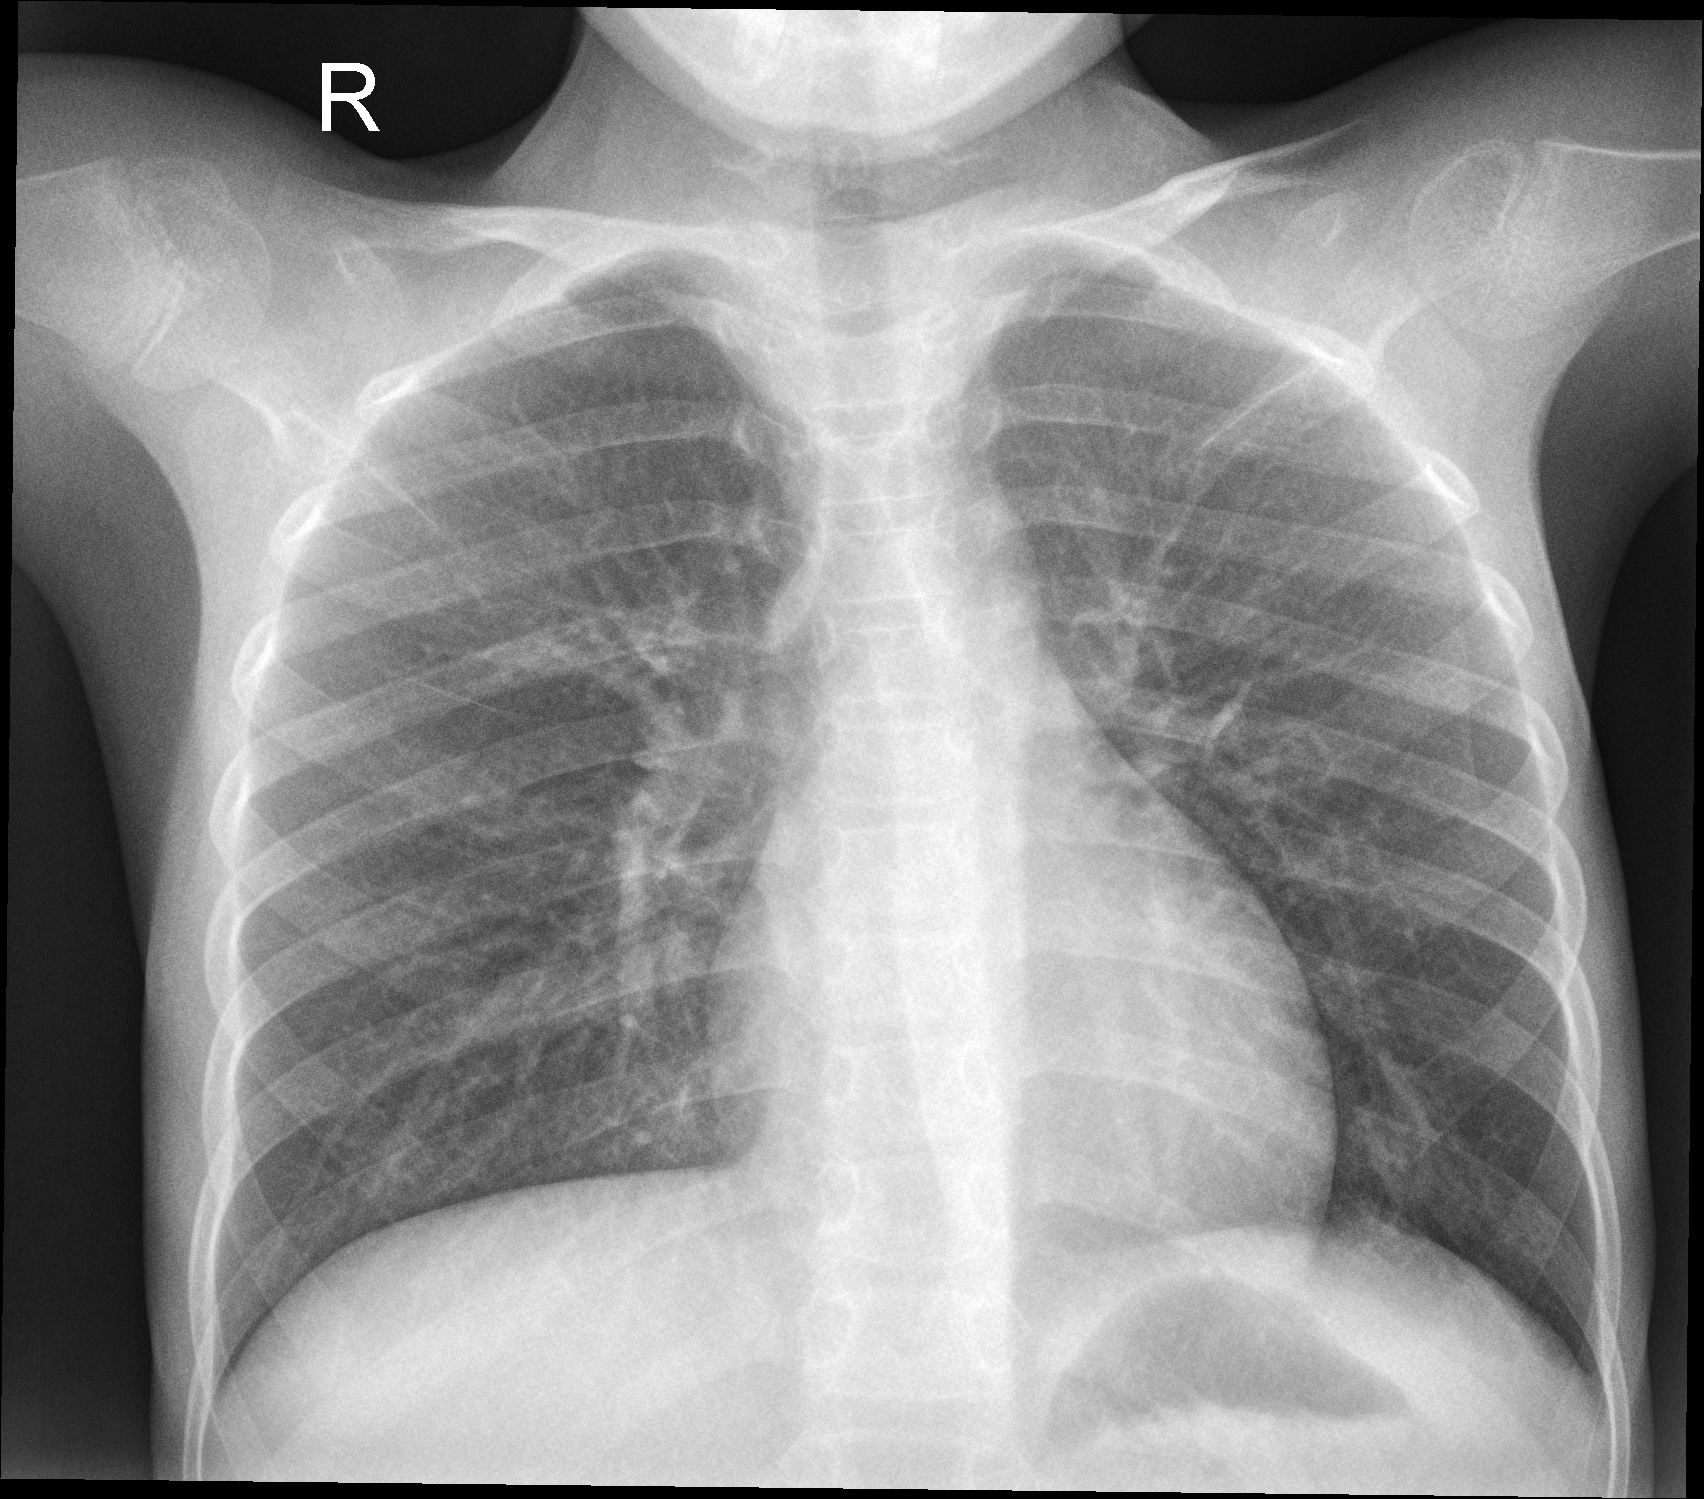
Diagnosis: NORMAL